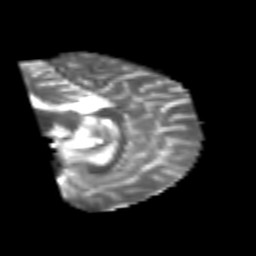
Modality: T2w
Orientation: sagittal
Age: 25
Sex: male
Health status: healthy